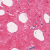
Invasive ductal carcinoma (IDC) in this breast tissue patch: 0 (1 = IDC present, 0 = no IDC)